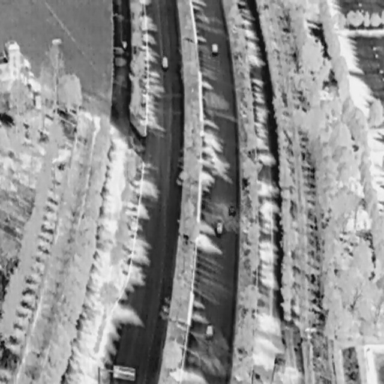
There are four Cars in the infrared image.